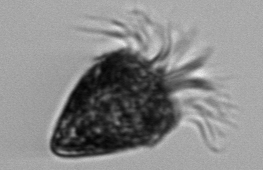
Label: Strombidium_morphotype2